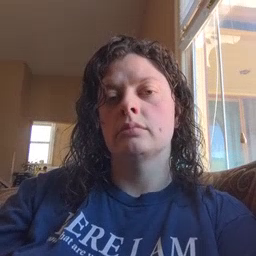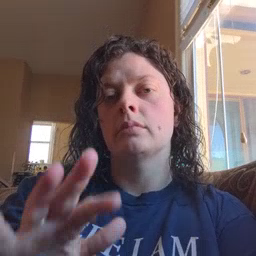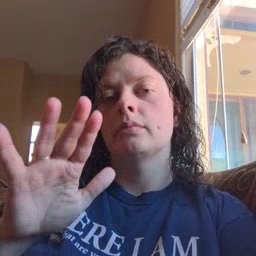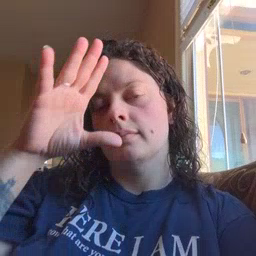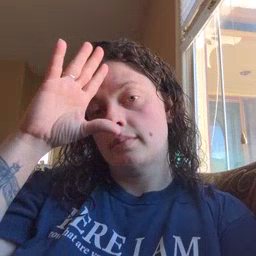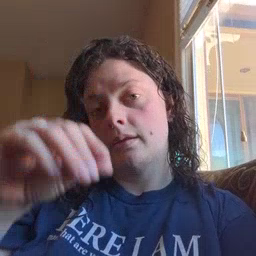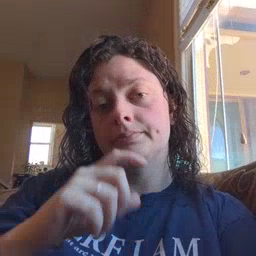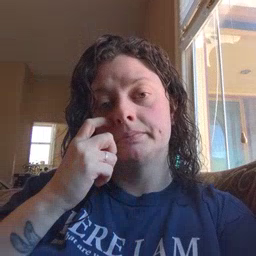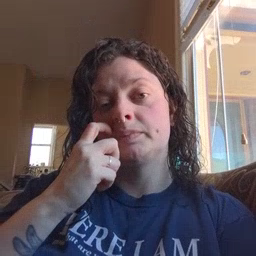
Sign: man